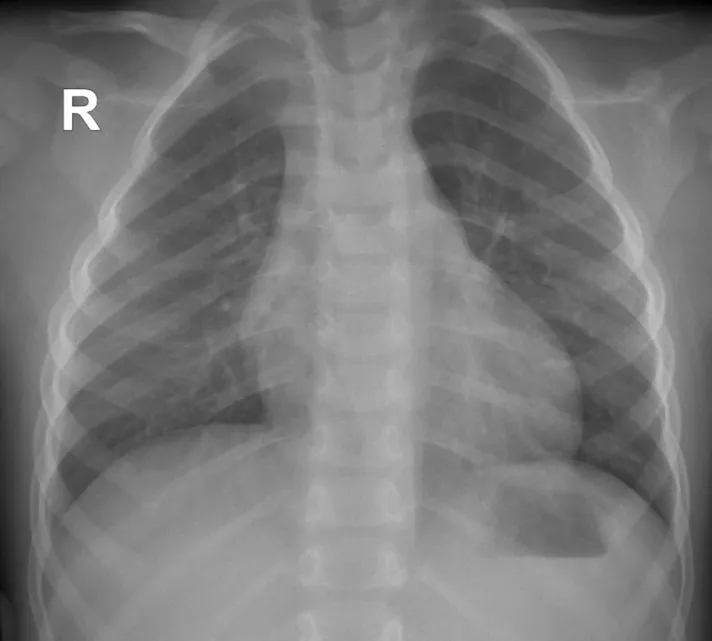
Thoracic radiography after 6 months revealing only minimal thickening of the inferior right pleura.
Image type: radiology (x_ray)